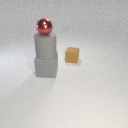
large gray rubber cube below large gray rubber cylinder